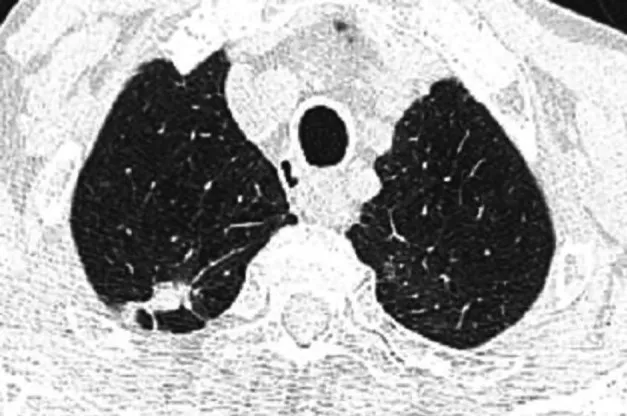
Sub pleural parenchymatous condensations 10*25 mm in the right upper lobe.
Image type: radiology (ct)